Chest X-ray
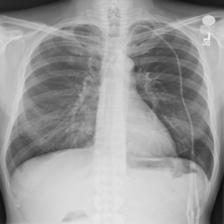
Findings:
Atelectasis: negative
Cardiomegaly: negative
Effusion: negative
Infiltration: negative
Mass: negative
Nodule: negative
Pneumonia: negative
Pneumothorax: negative
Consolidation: negative
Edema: negative
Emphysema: negative
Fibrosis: negative
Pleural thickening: negative
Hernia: negative